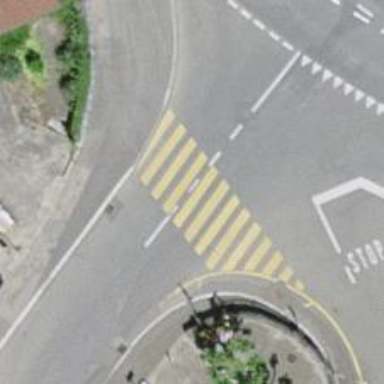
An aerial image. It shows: Marked uncontrolled road crossing.